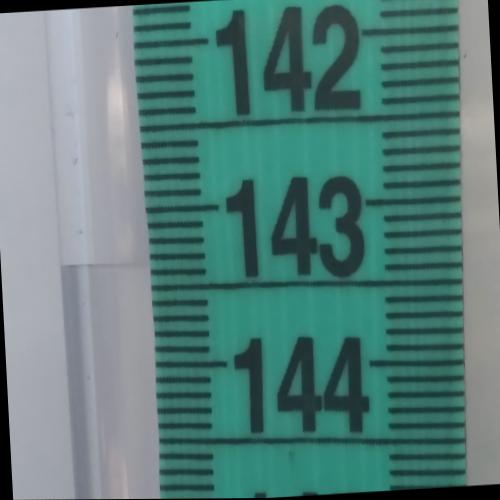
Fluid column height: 143.4 cm